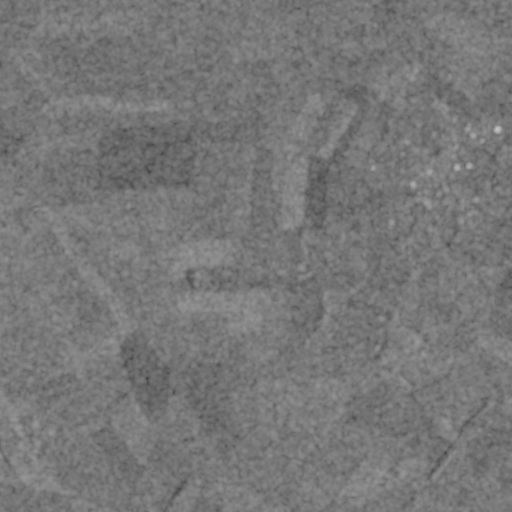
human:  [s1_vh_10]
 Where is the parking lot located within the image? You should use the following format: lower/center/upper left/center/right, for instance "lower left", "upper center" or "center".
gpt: The parking lot is located in the center right of the image.
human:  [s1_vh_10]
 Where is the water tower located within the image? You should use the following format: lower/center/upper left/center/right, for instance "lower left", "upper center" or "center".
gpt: The water tower is located in the center right of the image.
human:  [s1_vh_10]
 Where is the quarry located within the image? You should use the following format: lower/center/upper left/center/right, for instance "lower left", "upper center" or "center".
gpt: There is no quarry in the image.

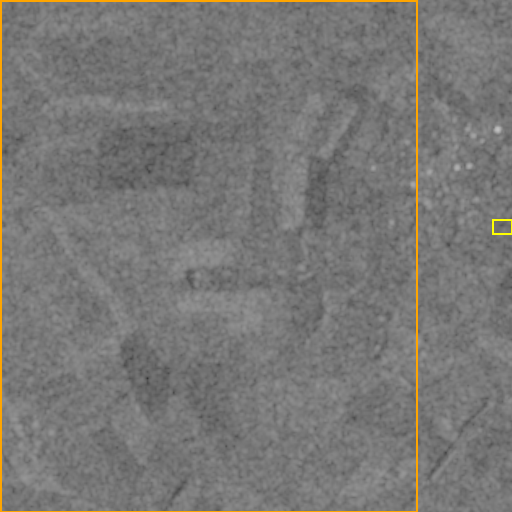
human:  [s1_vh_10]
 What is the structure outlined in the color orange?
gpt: The structure outlined in orange is a crop field.
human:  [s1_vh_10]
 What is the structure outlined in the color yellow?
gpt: The structure outlined in yellow is a park.
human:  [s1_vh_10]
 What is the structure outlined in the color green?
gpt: There is no green outline.